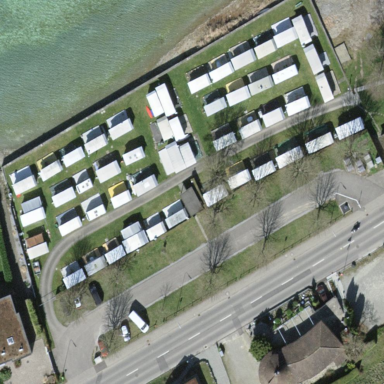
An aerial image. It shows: Campsite designated for tourism.